Field crop: maize
Growth stage: 2
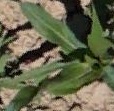
Species: maize